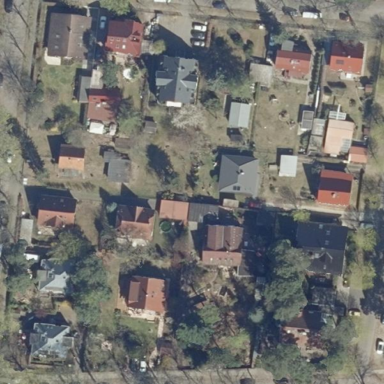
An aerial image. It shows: Residential area.